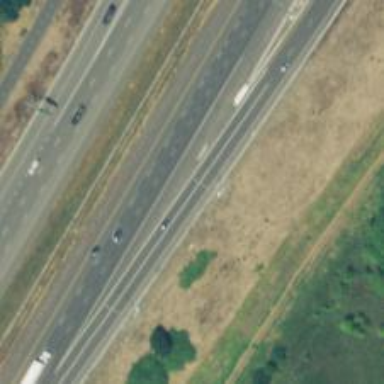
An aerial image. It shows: Asphalt motorway link.